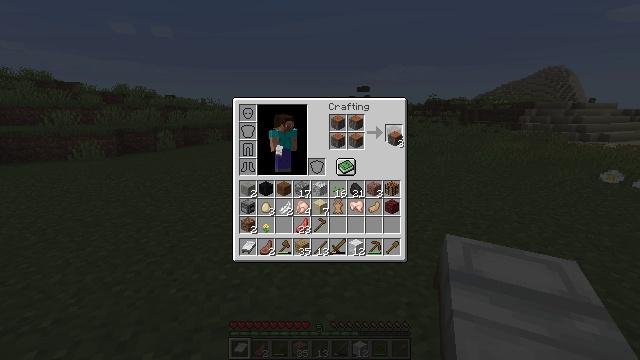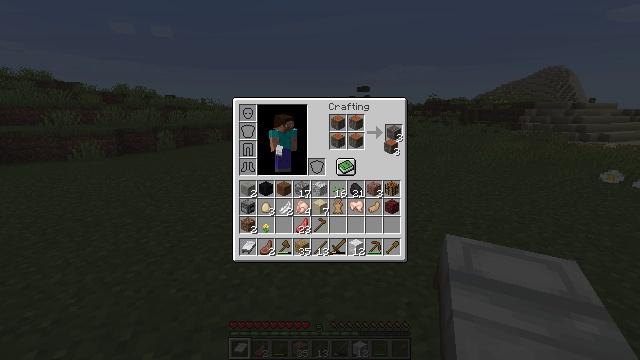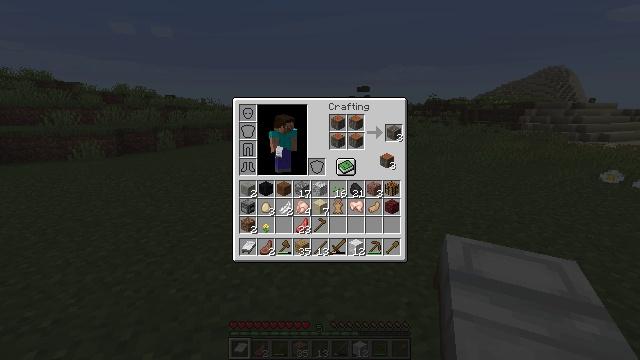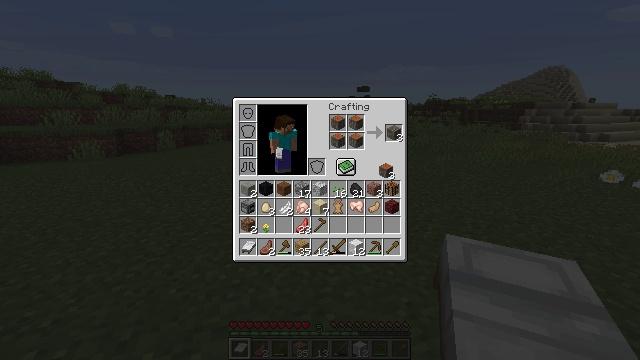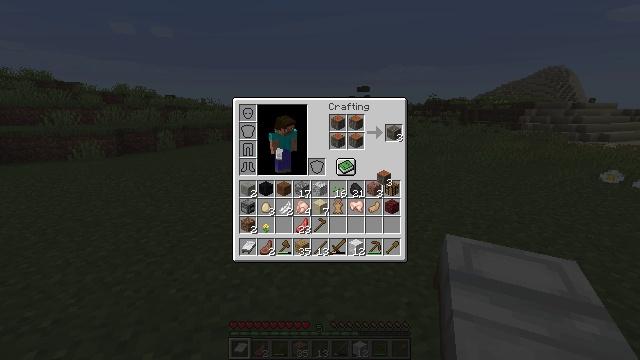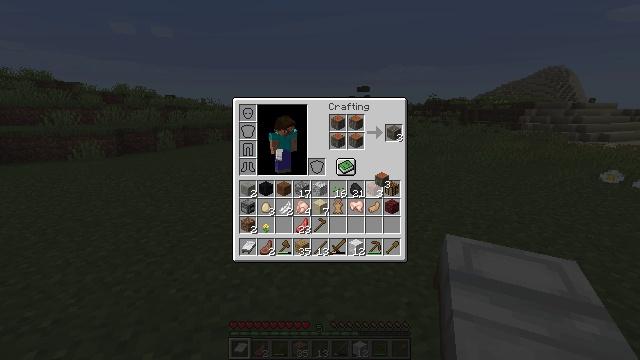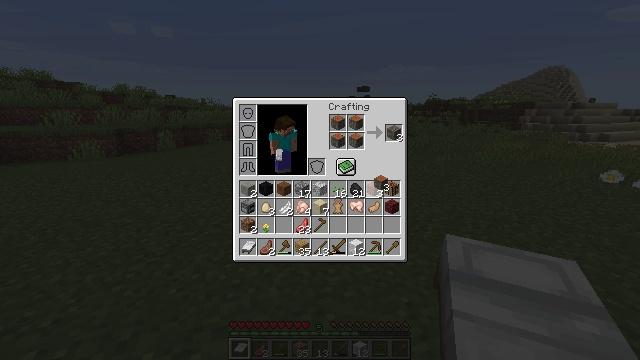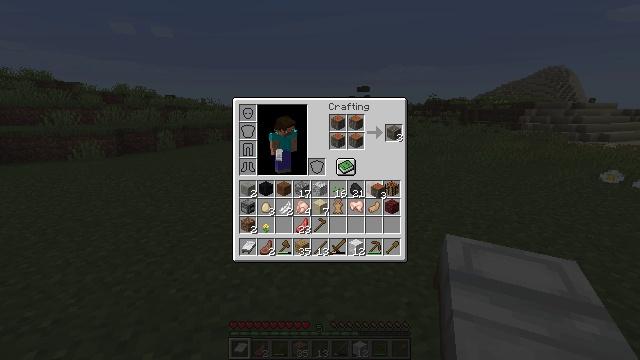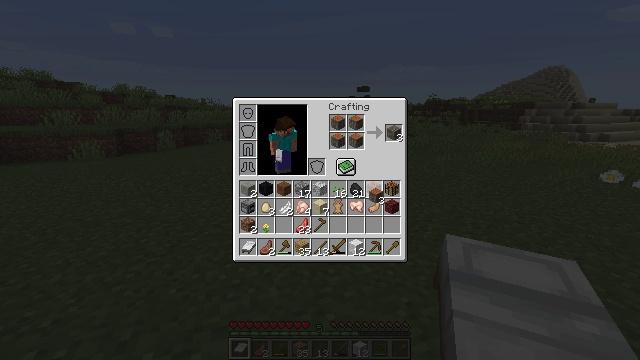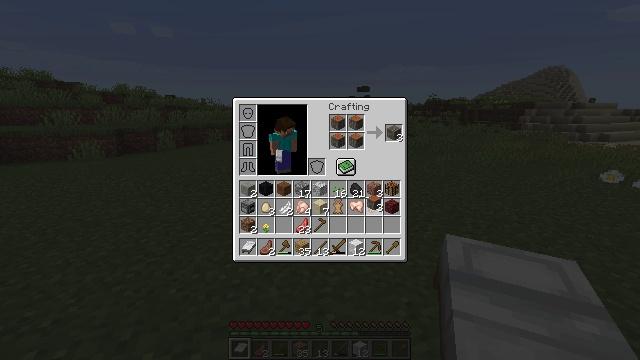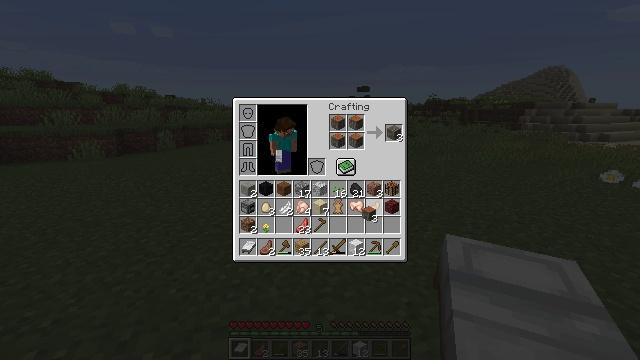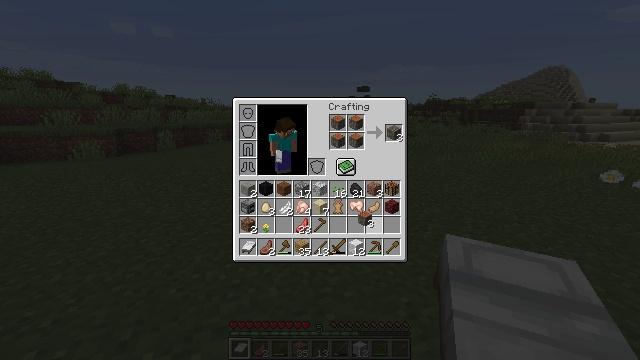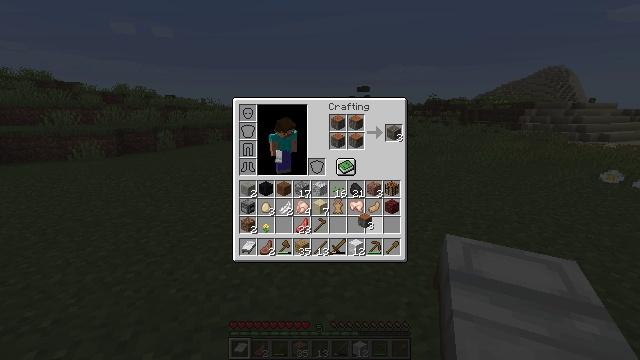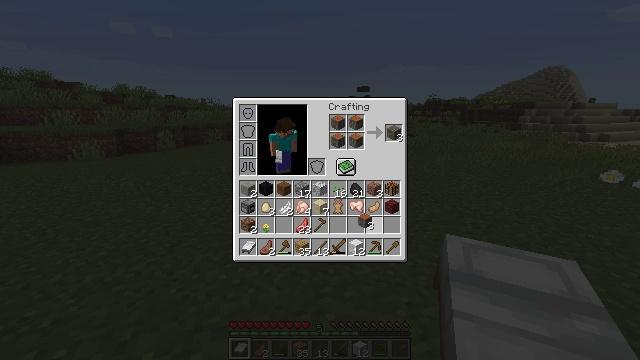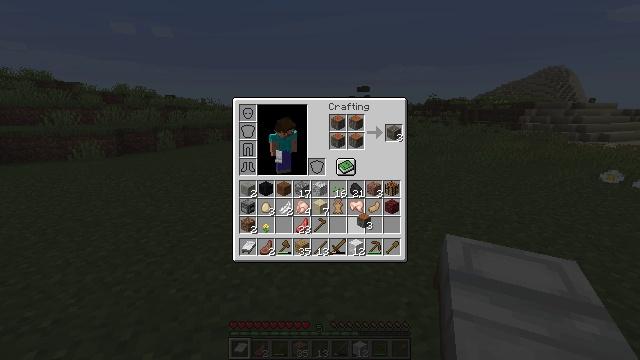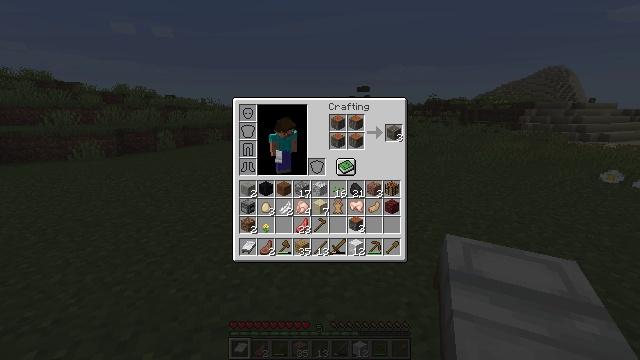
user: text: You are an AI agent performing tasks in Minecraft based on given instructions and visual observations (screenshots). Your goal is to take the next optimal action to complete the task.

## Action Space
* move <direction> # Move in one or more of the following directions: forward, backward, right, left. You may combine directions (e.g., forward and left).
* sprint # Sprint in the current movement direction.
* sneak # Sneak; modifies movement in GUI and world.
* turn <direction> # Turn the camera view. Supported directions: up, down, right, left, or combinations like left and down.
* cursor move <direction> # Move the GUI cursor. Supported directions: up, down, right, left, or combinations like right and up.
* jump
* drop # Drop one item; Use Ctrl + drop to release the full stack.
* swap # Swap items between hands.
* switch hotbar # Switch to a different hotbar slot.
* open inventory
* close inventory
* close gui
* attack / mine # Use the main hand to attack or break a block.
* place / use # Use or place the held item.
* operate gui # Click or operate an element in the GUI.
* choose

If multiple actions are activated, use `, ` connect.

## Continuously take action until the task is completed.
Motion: motion action
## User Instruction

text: Place acacia logs in the crafting grid to get acacia wood.
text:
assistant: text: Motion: cursor move down
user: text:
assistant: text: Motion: cursor move down
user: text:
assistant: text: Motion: cursor move down
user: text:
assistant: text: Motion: no_op
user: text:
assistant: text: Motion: no_op
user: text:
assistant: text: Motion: no_op
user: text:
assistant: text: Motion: cursor move down
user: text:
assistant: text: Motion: no_op
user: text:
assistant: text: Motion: no_op
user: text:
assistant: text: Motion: cursor move down
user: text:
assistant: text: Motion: no_op
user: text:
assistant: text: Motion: no_op
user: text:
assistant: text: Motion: no_op
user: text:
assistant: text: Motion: no_op
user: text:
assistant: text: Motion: cursor move left
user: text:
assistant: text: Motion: no_op
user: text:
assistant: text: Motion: no_op
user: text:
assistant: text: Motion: no_op
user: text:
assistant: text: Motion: operate gui
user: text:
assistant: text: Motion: operate gui
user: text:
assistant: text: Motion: operate gui
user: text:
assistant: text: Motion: no_op
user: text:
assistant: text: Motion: no_op
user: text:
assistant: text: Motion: cursor move up
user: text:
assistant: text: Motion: cursor move right and up
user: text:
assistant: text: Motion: cursor move right and up
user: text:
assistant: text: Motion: no_op
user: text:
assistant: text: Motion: no_op
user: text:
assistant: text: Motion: no_op
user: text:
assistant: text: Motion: no_op